Interaction volume radius: 10 \u00c5
Interaction volume height: 20 \u00c5
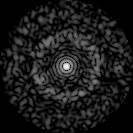
Disorder parameter: 0.8323